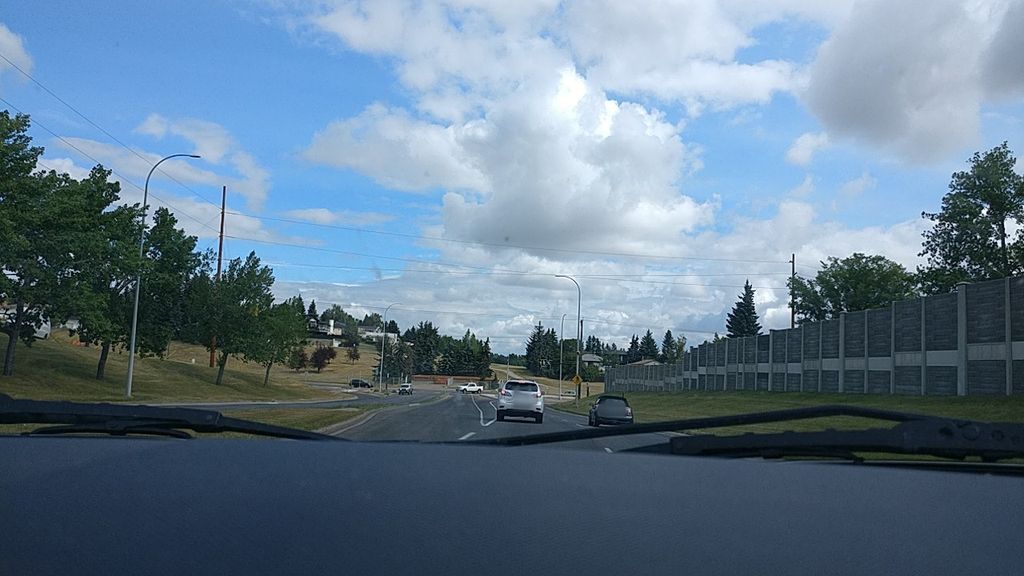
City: calgary